Question: hi I am trying to represent the two graphs(pie chart and bar chart) on one form using mschart controls....the data is coming from database ....
I am using single chart(kpichart) control to represent the two graphs ....
for that i ahve wrrittent teh below code
In this code i have defined two different areas to defining two graphs.....
'''
public void KpiMembers_MouseClick(object sender, MouseEventArgs e)
{
Series statusseries;
Series liveserries = null;
string area;
Title title;
try
{
var pos = e.Location;
var results = KpiMembersTotalchart.HitTest(pos.X, pos.Y, false, ChartElementType.DataPoint);
foreach (var result in results)
{
if (result.ChartElementType == ChartElementType.DataPoint)
{
if (result.Series.Points[result.PointIndex].AxisLabel == "Live")
{
DataTable Livemembers = null;
Livemembers = KpiData.livemembersmembershipstatus();
DataTable membersalltotals = null;
membersalltotals = kpimembtotals.membershipTotals(dtpStartDate.Value, dtpenddate.Value);
KpiMembersTotalchart.ChartAreas.Clear();
KpiMembersTotalchart.Titles.Clear();
KpiMembersTotalchart.Series.Clear();
area = "newchart";
KpiMembersTotalchart.ChartAreas.Add(area);
liveserries = KpiMembersTotalchart.Series.Add(area);
liveserries.ChartArea = area;
title = KpiMembersTotalchart.Titles.Add("Memberstotalspoints");
title.Font = new Font(FontFamily.GenericSansSerif, 10, FontStyle.Bold);
title.Alignment = ContentAlignment.TopLeft;
title.DockedToChartArea = area;
KpiMembersTotalchart.Titles.Add("").DockedToChartArea = area;
area = "subchart";
KpiMembersTotalchart.ChartAreas.Add(area);
statusseries = KpiMembersTotalchart.Series.Add(area);
statusseries.ChartArea = area;
title = KpiMembersTotalchart.Titles.Add("Live Status members by status");
title.Font = new Font(FontFamily.GenericSansSerif, 10, FontStyle.Bold);
title.Alignment = ContentAlignment.TopLeft;
title.DockedToChartArea = area;
KpiMembersTotalchart.Titles.Add("").DockedToChartArea = area;
foreach (Title chartTitle in KpiMembersTotalchart.Titles)
{
chartTitle.IsDockedInsideChartArea = false;
}
foreach (ChartArea chartArea in KpiMembersTotalchart.ChartAreas)
{
chartArea.Area3DStyle.Enable3D = true;
chartArea.AxisX.LabelStyle.IsEndLabelVisible = true;
}
if (area == "subchart")
{
foreach (Series charttypes in KpiMembersTotalchart.Series)
{
charttypes.ChartType = SeriesChartType.Pie;
charttypes["PielabelStyle"] = "Outside";
charttypes["DoughnutRadius"] = "30";
charttypes["PieDrawingStyle"] = "SoftEdge";
charttypes.BackGradientStyle = GradientStyle.DiagonalLeft;
}
}
if (area == "newchart")
{
foreach (Series chartareas in KpiMembersTotalchart.Series)
{
chartareas.ChartType = SeriesChartType.StackedColumn;
chartareas["ColumnDrawingStyle"] = "SoftEdge";
chartareas["LabelStyle"] = "Top";
chartareas.IsValueShownAsLabel = true;
chartareas.BackGradientStyle = GradientStyle.DiagonalLeft;
}
}
foreach (Legend legend in KpiMembersTotalchart.Legends)
{
legend.Enabled = false;
}
if (membersalltotals == null)
{
statusseries.Points.Clear();
statusseries.Points.AddXY("no status", 0);
}
if(Livemembers == null)
{
liveserries.Points.Clear();
liveserries.Points.AddXY("no membershipe", 0);
}
KpiMembersTotalchart.Series["newchart"].Points.DataBindXY(membersalltotals.Rows, "Status", membersalltotals.Rows, "Value");
KpiMembersTotalchart.Series["subchart"].Points.DataBindXY(Livemembers.Rows, "mshipname", Livemembers.Rows, "count");
if (area == "subchart")
{
foreach (Series charttypes in KpiMembersTotalchart.Series)
{
foreach (DataPoint point in charttypes.Points)
{
switch (point.AxisLabel)
{
case "New": point.Color = Color.Cyan; break;
case "Live": point.Color = Color.Green; break;
case "Defaulter": point.Color = Color.Red; break;
case "Cancelled": point.Color = Color.Orange; break;
case "Completed": point.Color = Color.Blue; break;
case "Frozen": point.Color = Color.Violet; break;
}
point.Label = string.Format("{0:0} - {1}", point.YValues[0], point.AxisLabel);
}
}
}
if (area == "newchart")
{
foreach (Series chartareas in KpiMembersTotalchart.Series)
{
foreach (DataPoint point in chartareas.Points)
{
switch (point.AxisLabel)
{
case "Silver membership": point.Color = Color.Green; break;
case "Gold Membership": point.Color = Color.Blue; break;
//case "Refused": point.Color = Color.Red; break;
case "Weekend Peak": point.Color = Color.Cyan; break;
case "prspect": point.Color = Color.Indigo; break;
}
point.Label = string.Format("{0:0}", point.YValues[0]);
}
}
}
}
}
}
}
catch { }
}
'''
My problem is i am trying to showing the two different charts (one is pie chart and another one is stacked column chart)....
but it was showing two same charts (both are pie charts) see the below diagram
I want to show the stacked column chart instead of pie chart in second one....but it was showing two same charts(pie )
i have divided the total form in to two areas .....
What I have to do to show the two different graphs on same form using single chart control
would any one pls help on this....
Many Thanks in advance for any ideas .....
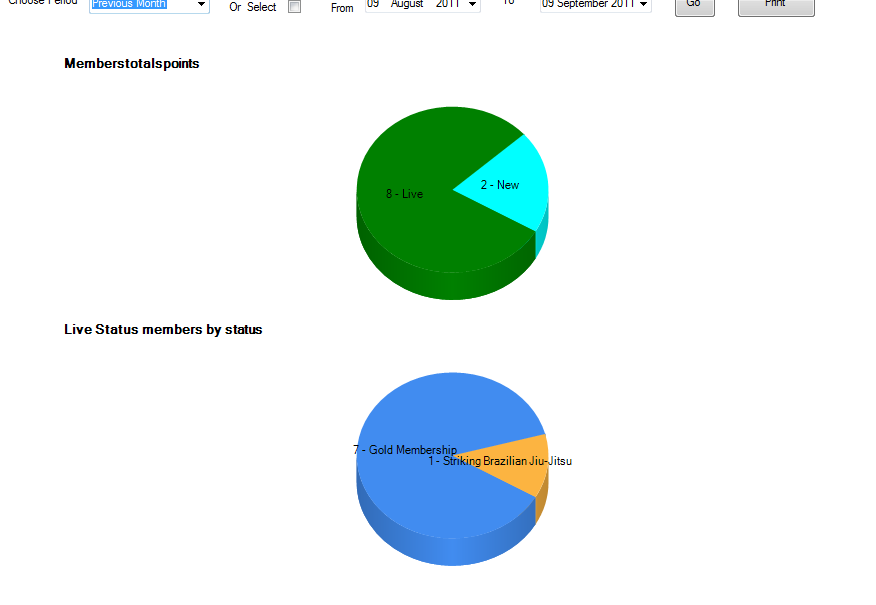
Answer: This is a simple problem with the logic in your code.
Your code currently reads:
'''
area = "newchart";
......
area = "subchart";
......
if (area == "subchart")
......
if (area == "newchart")
'''
This obviously will always evaluate the first "if" to "true" and the second "if" to "false". You need to reorganise your code so that it doesn't use 'area' like this - you need to step back and rewrite your logic that creates the charts you need.